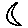
Label: moon